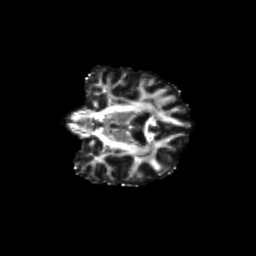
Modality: FA
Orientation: coronal
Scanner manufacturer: siemens
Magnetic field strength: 3 T
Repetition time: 9.2 s
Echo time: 0.084 s